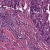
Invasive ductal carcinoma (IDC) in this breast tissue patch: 0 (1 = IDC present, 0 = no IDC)